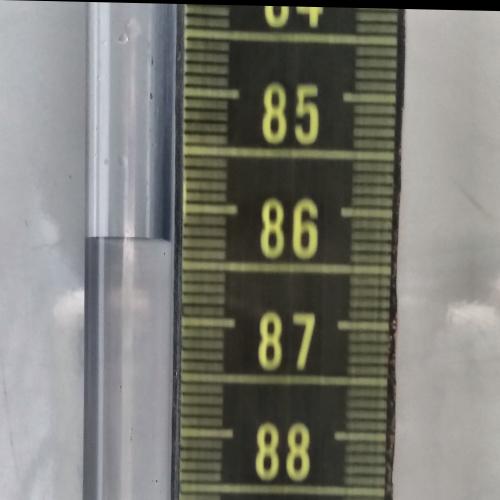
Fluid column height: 86.3 cm